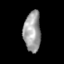
Tissue: skin
Cell type: Epithelial cells
Senescence score: 0.2747
Nuclear area (px): 678
Mean DAPI intensity: 157.36